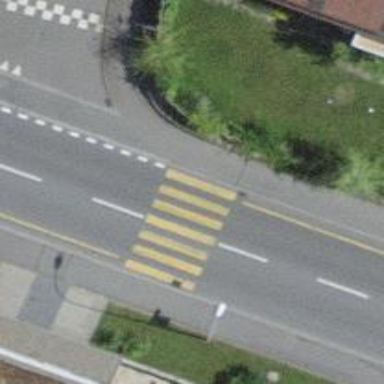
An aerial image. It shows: Kerb barrier.